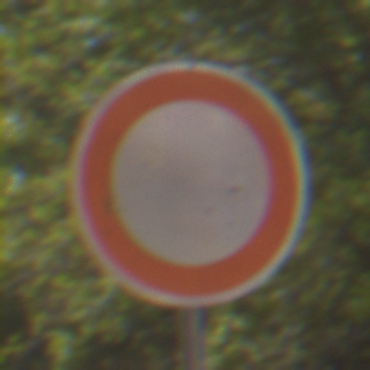
Verkehrszeichen: VerbotFahrzeugeAllerArt
Umgebung: Outdoor, Nature
Tageszeit: MorningAfternoon
Wetter: Clear
Licht: Natural
Jahreszeit: Summer
Kontrast: HighContrast